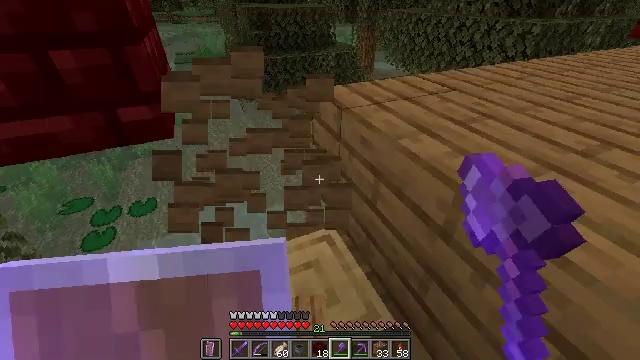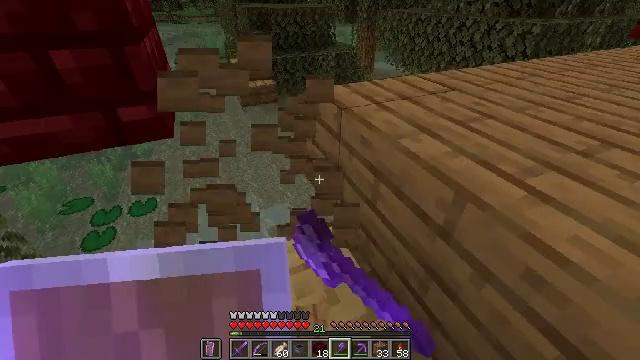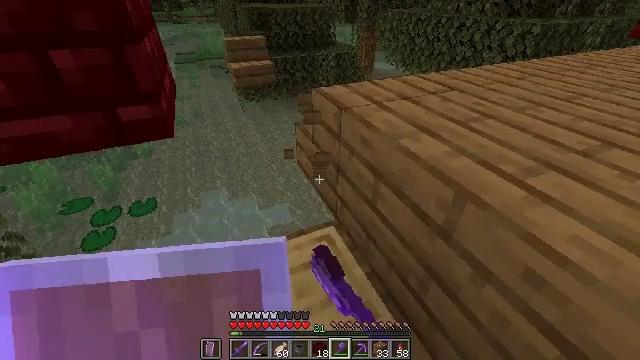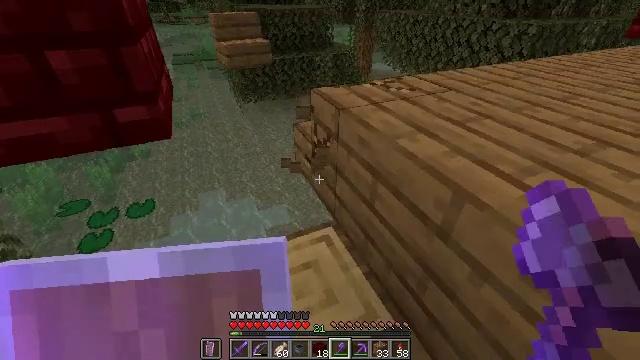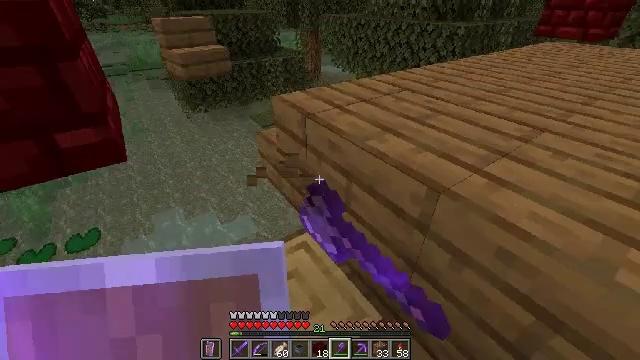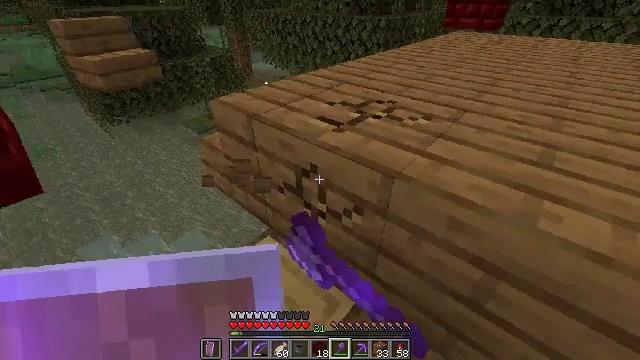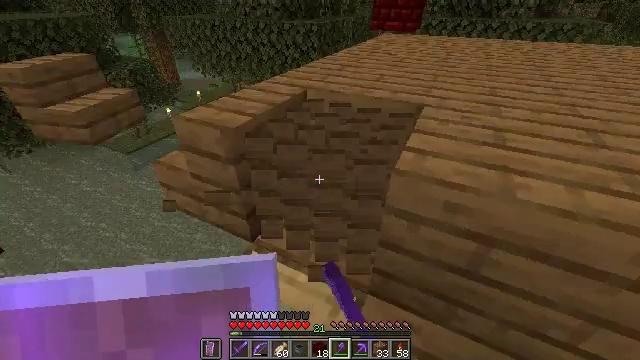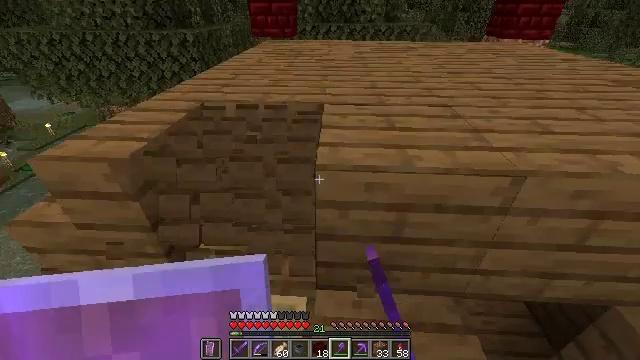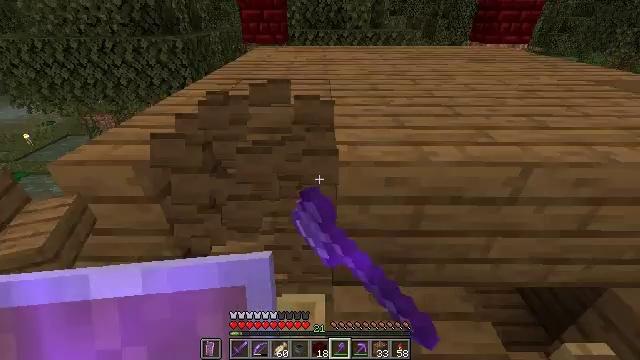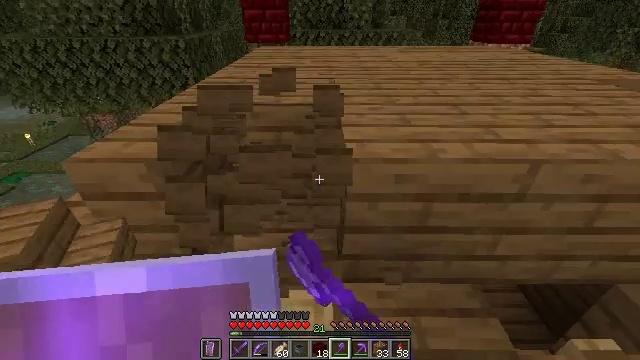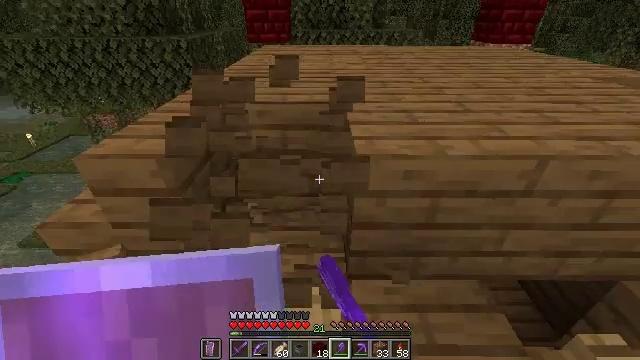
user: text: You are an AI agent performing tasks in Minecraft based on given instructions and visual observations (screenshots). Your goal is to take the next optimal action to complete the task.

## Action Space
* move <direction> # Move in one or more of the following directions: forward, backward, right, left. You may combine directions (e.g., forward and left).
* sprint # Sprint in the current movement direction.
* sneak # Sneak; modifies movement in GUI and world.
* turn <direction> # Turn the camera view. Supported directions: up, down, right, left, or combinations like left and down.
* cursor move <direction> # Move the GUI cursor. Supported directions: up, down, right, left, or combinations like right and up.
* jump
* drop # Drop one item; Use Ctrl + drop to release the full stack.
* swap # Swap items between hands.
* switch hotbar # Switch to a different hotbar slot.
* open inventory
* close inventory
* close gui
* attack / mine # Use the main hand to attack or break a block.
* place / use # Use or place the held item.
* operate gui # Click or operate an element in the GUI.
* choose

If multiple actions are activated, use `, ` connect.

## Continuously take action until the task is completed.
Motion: motion action
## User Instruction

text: Mine spruce planks to gather materials.
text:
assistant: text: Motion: attack / mine
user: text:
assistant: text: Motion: attack / mine
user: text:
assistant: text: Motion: attack / mine
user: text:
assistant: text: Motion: move left, turn right, attack / mine
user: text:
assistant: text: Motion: move left, turn right, attack / mine
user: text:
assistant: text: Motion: move left, turn right, attack / mine
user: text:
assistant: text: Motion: move left, turn right and up, attack / mine
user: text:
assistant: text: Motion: turn right and up, attack / mine
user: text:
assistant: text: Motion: attack / mine
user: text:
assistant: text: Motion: attack / mine
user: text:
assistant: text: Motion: attack / mine